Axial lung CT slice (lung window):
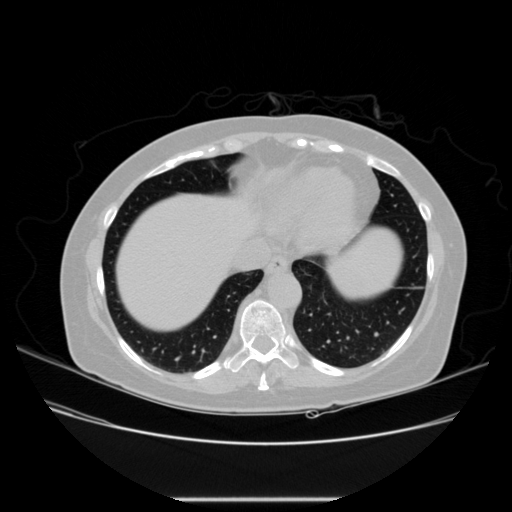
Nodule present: no